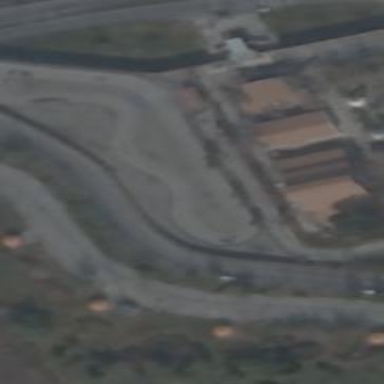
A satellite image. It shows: Karting raceway for sports enthusiasts.